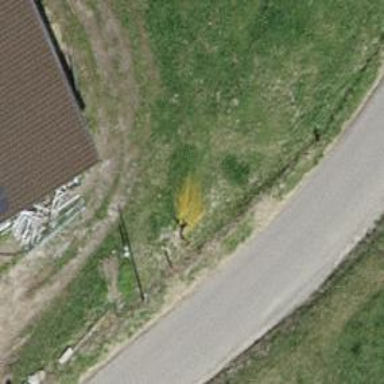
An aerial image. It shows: Fence.